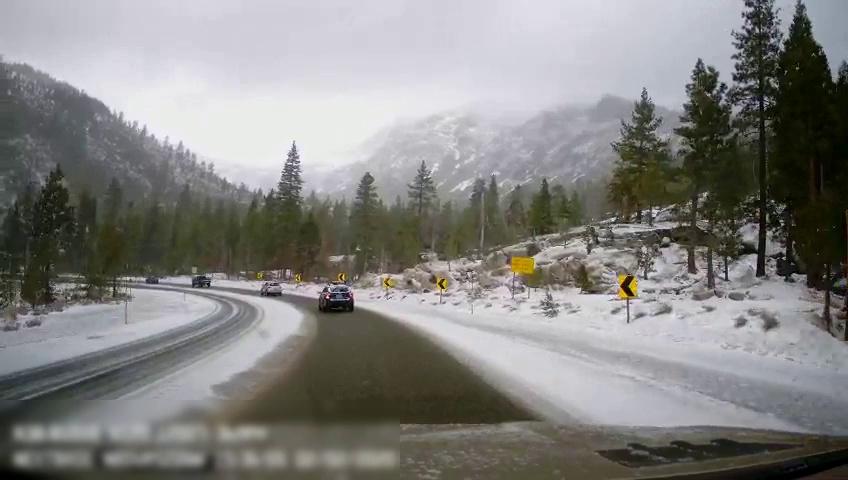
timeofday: Day
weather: Snowy
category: Drivable Space
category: Vehicles | Car
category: Vehicles | Truck
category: Vehicles | SUV
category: Vehicles | SUV
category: Lanes | Current Lane
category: Traffic | Signs
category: Traffic | Signs
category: Traffic | Signs
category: Traffic | Signs